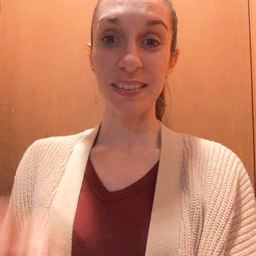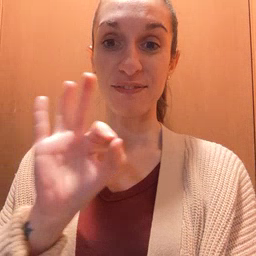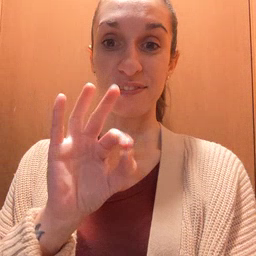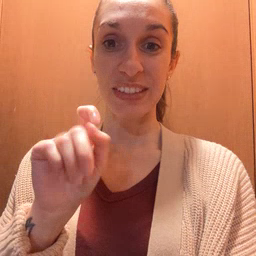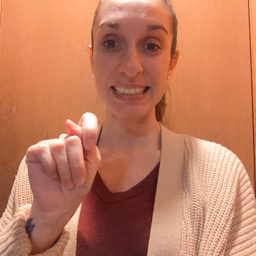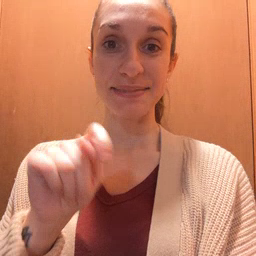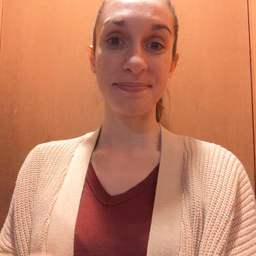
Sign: feet